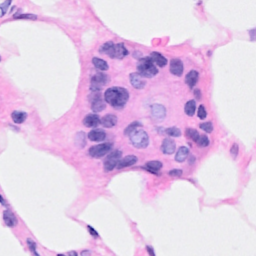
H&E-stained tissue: Breast